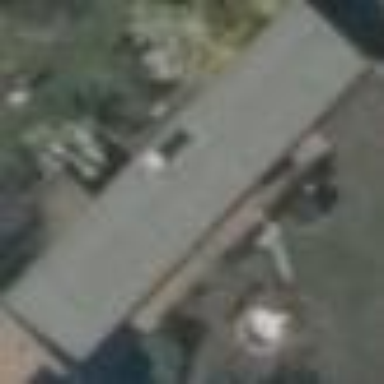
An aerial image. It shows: Group of garages.